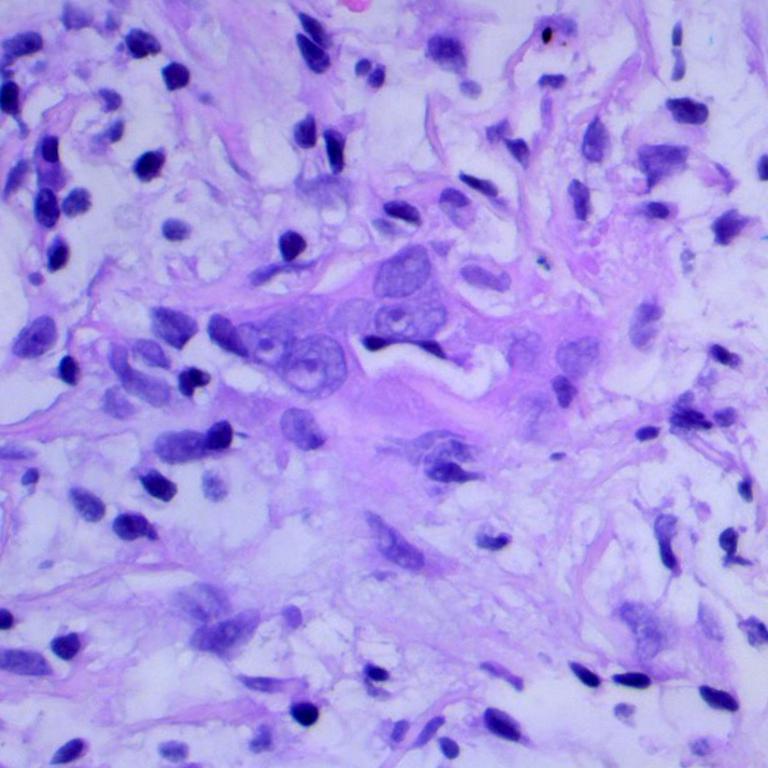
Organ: lung
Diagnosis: adenocarcinomas